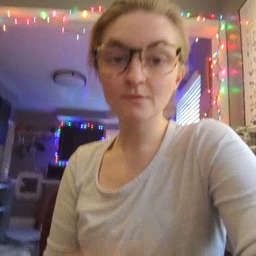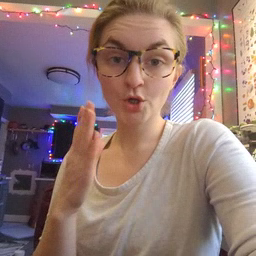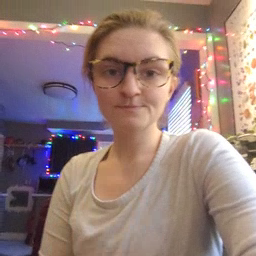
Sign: blue